Aerial crown-view tile of a tropical tree (Barro Colorado Island, Panama), acquired 20250512:
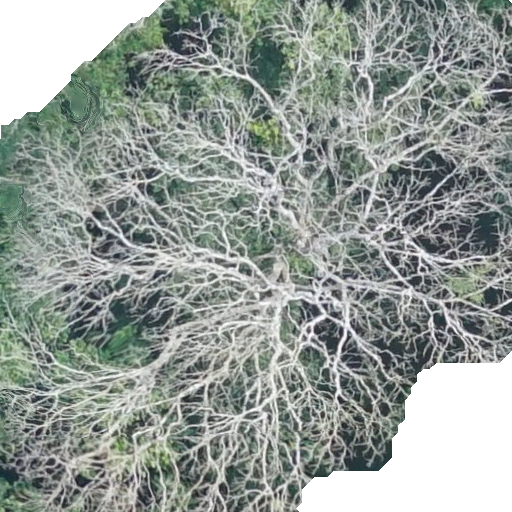
Species: Dipteryx oleifera
GBIF accepted scientific name: Dipteryx oleifera
Crown area: 407.711 m²